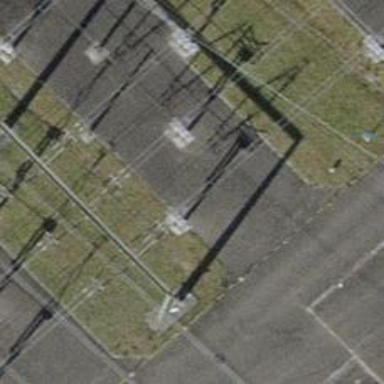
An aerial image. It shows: Switch for power supply.